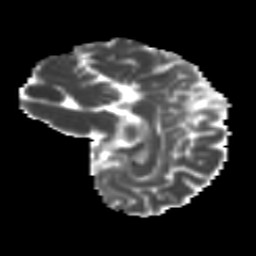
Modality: MD
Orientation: sagittal
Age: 17
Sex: female
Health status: ill
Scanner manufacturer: ge
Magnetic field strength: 3 T
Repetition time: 6.752 s
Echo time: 0.079 s